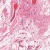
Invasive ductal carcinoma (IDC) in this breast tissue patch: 0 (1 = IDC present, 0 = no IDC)